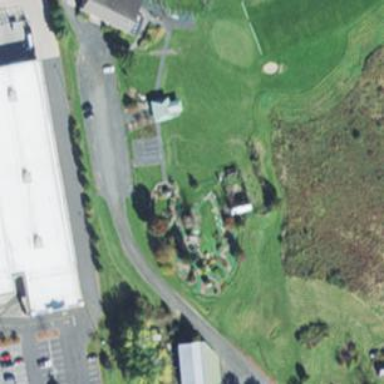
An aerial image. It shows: Miniature golf leisure land.